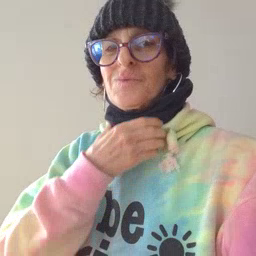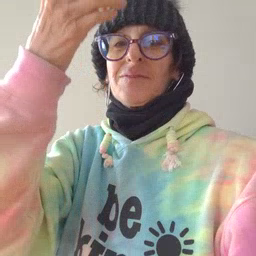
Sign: giraffe